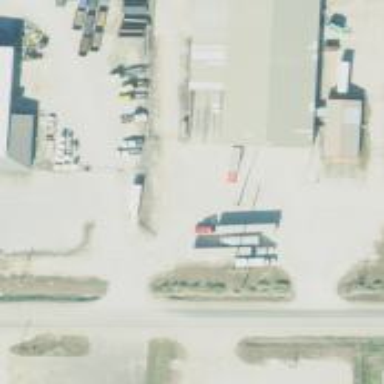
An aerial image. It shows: Power pole.